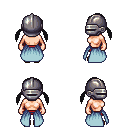
a pixel art fantasy rpg character, female body template, human, light skin, overskirt, red pants, raven twin-tailed hairstyle, metal helm, brown slippers, four views (front, back, left, right), 2x2 character sprite sheet, small pixel art, hard edges, no anti-aliasing